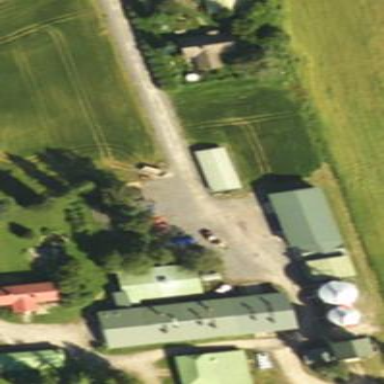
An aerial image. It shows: Farmyard area.